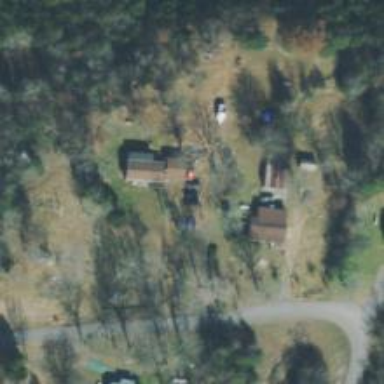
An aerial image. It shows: Driveway.